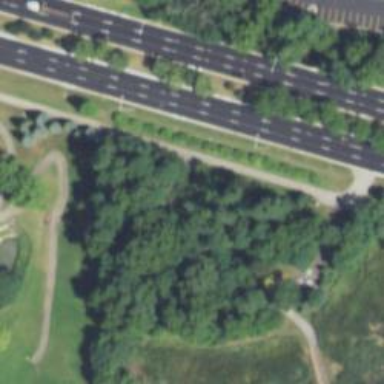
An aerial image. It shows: Cycleway.